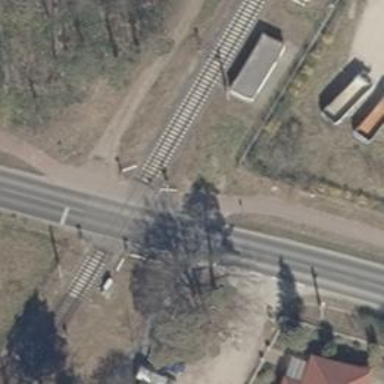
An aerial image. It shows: Unmarked crossing on the road.